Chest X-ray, PA view. Patient: 23 years old, sex F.
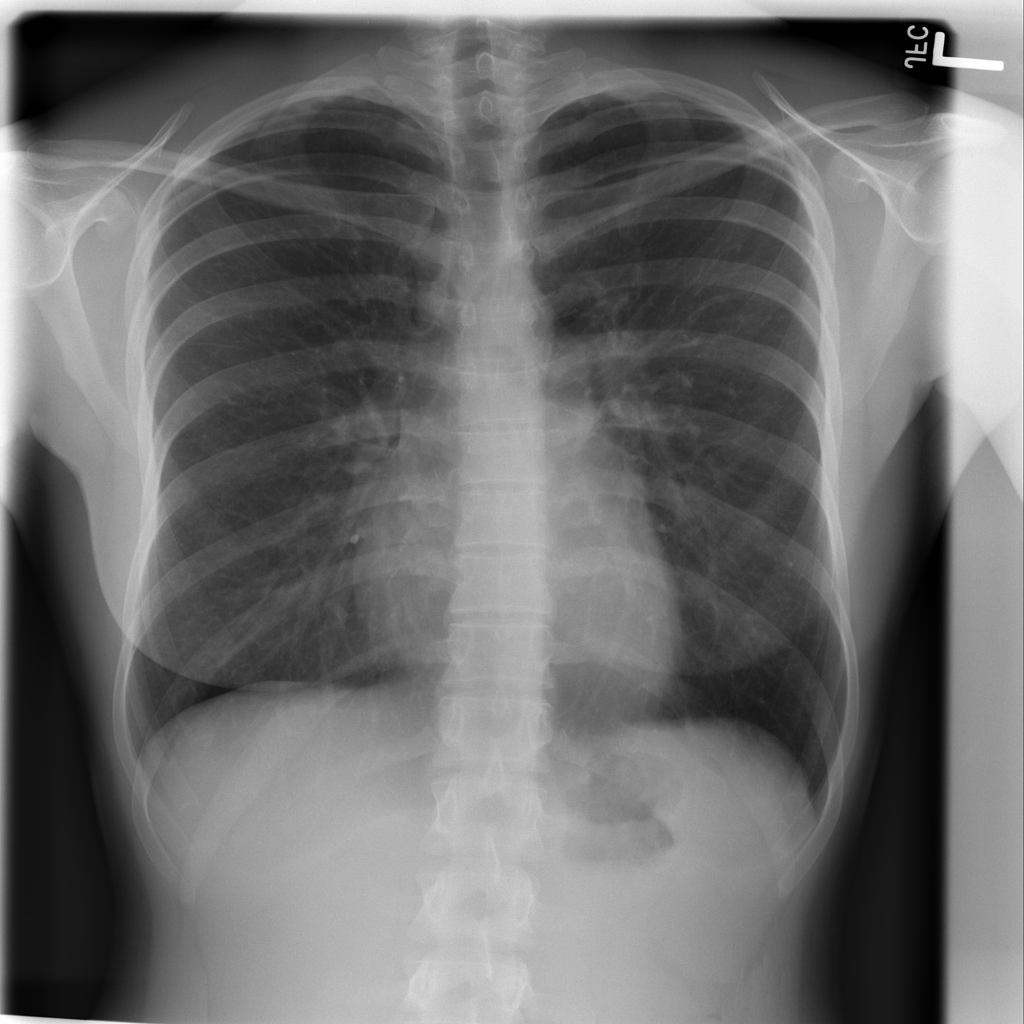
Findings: No Finding